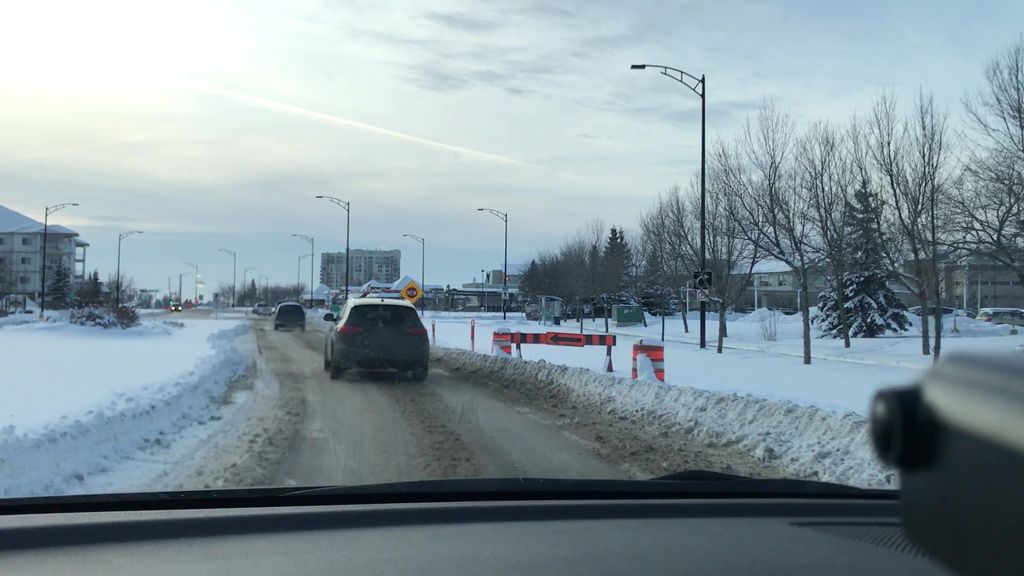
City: edmonton